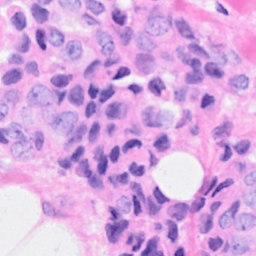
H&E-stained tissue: Breast